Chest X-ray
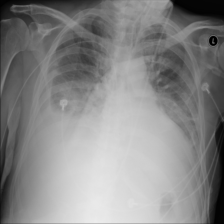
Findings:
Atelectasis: positive
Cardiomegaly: negative
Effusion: positive
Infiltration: positive
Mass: negative
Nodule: negative
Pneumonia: negative
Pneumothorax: negative
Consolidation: negative
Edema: negative
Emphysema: negative
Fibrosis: negative
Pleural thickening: negative
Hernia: negative